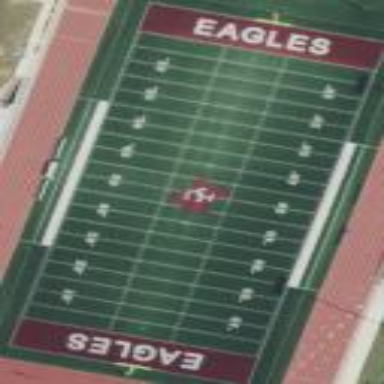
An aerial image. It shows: American football pitch.